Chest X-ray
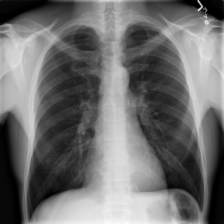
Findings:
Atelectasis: negative
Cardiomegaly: negative
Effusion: negative
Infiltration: negative
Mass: negative
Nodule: negative
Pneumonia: negative
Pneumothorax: negative
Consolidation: negative
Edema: negative
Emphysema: negative
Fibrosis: negative
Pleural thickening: negative
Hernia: negative